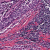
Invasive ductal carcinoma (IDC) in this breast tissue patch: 0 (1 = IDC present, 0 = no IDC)